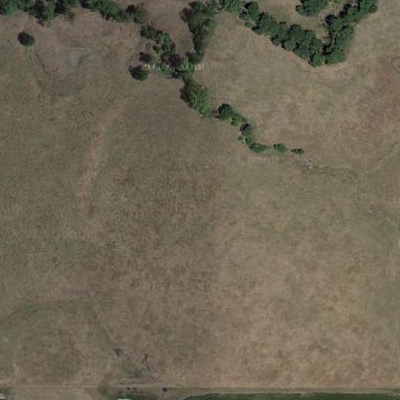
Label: aGrass